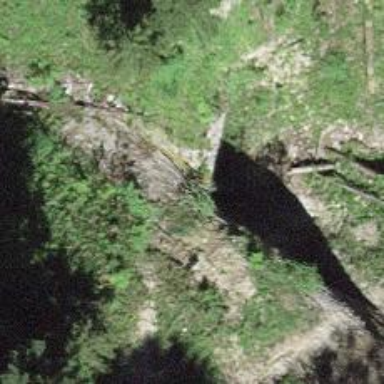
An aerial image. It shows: Natural cliff.